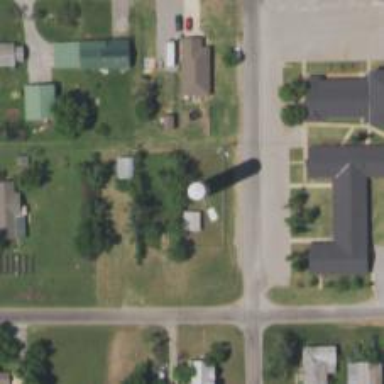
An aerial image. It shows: Water tower that is man-made.